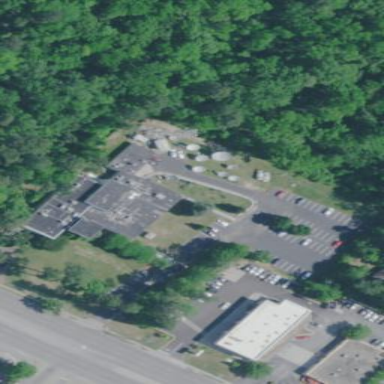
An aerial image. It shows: Television studio building.